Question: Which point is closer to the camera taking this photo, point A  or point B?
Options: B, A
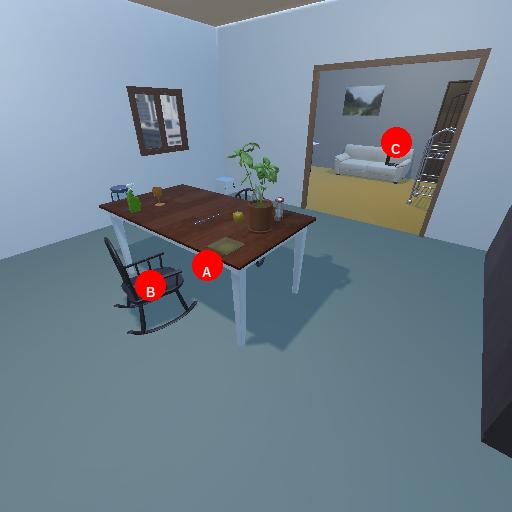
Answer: B